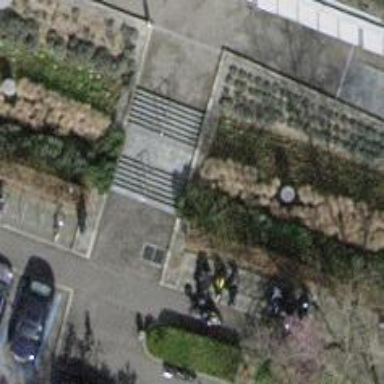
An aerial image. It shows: Set of concrete steps.